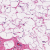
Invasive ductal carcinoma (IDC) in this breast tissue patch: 0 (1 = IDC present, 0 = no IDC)